【题型】选择题　【知识点】解析几何　【难度】medium
在等腰直角三角形$ABC$中，$AB=AC=4$，点$P$是边$AB$上异于$A,B$的一点，光线从点$P$出发，经$BC$，$CA$发射后又回到原点$P$（如图）。若光线$QR$经过$\triangle ABC$的重心，则$|QR|$的长度等于（ ）

\vspace{1em}
\noindent
A. $\dfrac{10\sqrt{7}}{9}$ \quad
B. $\dfrac{10\sqrt{5}}{9}$ \quad
C. $\dfrac{10\sqrt{3}}{9}$ \quad
D. $\dfrac{10\sqrt{2}}{9}$
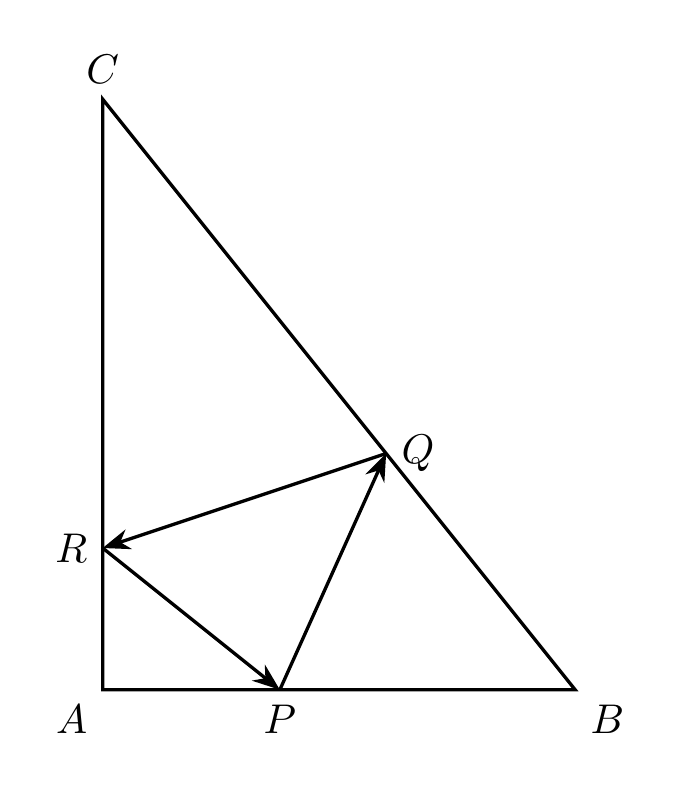
【解答】
\noindent
【答案】$\boldsymbol{B}$

\vspace{1em}
\noindent
【分析】建立平面直角坐标系，得出$\triangle ABC$各顶点以及重心的坐标，设$P(a,0)$，$0 < a < 4$，求出直线$BC$的方程，根据光的反射原理得出点$P$关于$BC$以及$y$轴的对称点的坐标，表示出$RQ$的方程，代入重心坐标，求出$a$的值，得出$RQ$的方程，进而求出$R$，$Q$的坐标，即可根据两点间的距离公式得出答案。

\vspace{1em}
\noindent
【解答】解：如图，建立平面直角坐标系，则$A(0,0)$，$B(4,0)$，$C(0,4)$，

$\triangle ABC$的重心坐标为$\left(\dfrac{4}{3},\dfrac{4}{3}\right)$，$BC$方程为$x + y - 4 = 0$，设$P(a,0)$，$0 < a < 4$，

根据光的反射原理以及已知可知，点$P$关于$BC$的对称点$P_1$在$QR$的反向延长线上，
点$P$关于$y$轴的对称点$P_2$在$QR$的延长线上，即$P_1$，$P_2$，$Q$，$R$四点共线。

由已知可得点$P_1(x_1,y_1)$满足
\[
\begin{cases}
\dfrac{a + x_1}{2} + \dfrac{0 + y_1}{2} = 4 \\
\dfrac{y_1 - 0}{x_1 - a} \times (-1) = -1
\end{cases}
\]
解得
\[
\begin{cases}
x_1 = 4 \\
y_1 = 4 - a
\end{cases}
\]
所以$P_1(4,4 - a)$，易知$P_2(-a,0)$，

因为$P_1$，$P_2$，$Q$，$R$四点共线，
所以直线$QR$的斜率为$k = \dfrac{4 - a - 0}{4 - (-a)} = \dfrac{4 - a}{4 + a}$，
所以直线$QR$的方程为$y = \dfrac{4 - a}{4 + a}(x + a)$，

由于直线$QR$过重心$\left(\dfrac{4}{3},\dfrac{4}{3}\right)$，
所以$\dfrac{4}{3} = \dfrac{4 - a}{4 + a}\left(\dfrac{4}{3} + a\right)$，整理可得$3a^2 - 4a = 0$，
解得$a = \dfrac{4}{3}$或$a = 0$（舍去），

所以直线$QR$的方程为$y = \dfrac{4 - \dfrac{4}{3}}{4 + \dfrac{4}{3}}\left(x + \dfrac{4}{3}\right)$，整理可得$3x - 6y + 4 = 0$，

所以$R$点坐标为$\left(0,\dfrac{2}{3}\right)$，

联立$QR$与$BC$的方程
\[
\begin{cases}
3x - 6y + 4 = 0 \\
x + y - 4 = 0
\end{cases}
\]
解得
\[
\begin{cases}
x = \dfrac{20}{9} \\
y = \dfrac{16}{9}
\end{cases}
\]
即$Q\left(\dfrac{20}{9},\dfrac{16}{9}\right)$，

所以，$|QR| = \sqrt{\left(\dfrac{20}{9} - 0\right)^2 + \left(\dfrac{16}{9} - \dfrac{2}{3}\right)^2} = \dfrac{10\sqrt{5}}{9}$。

故选：$\boldsymbol{B}$。

\vspace{1em}
\noindent
【点评】本题考查了两点间的距离公式，属于中档题。
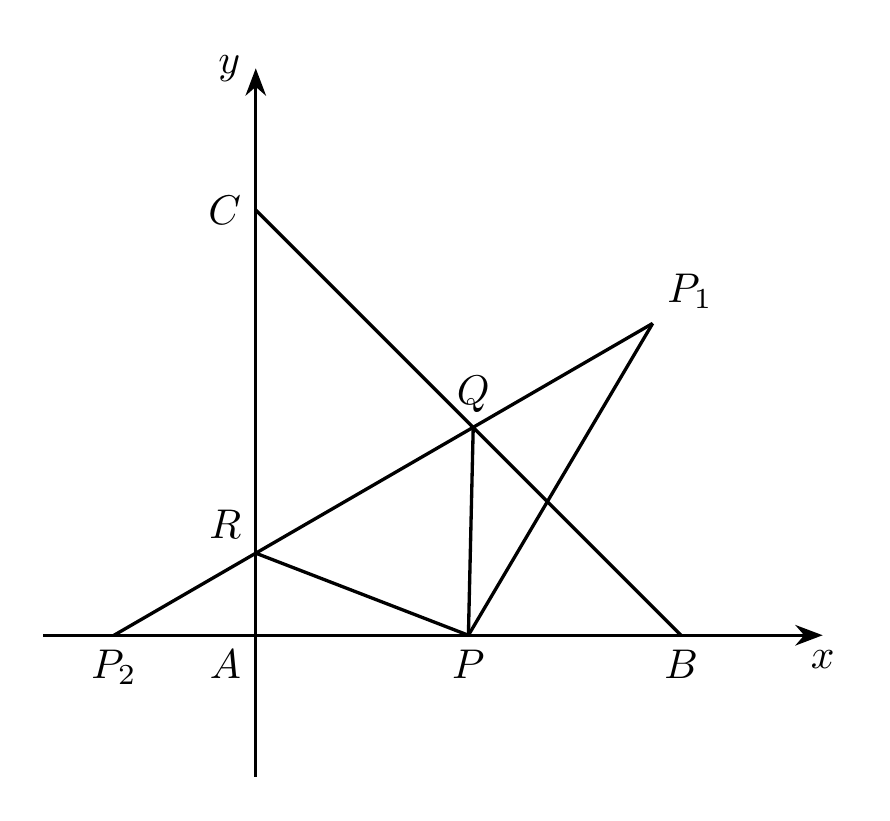